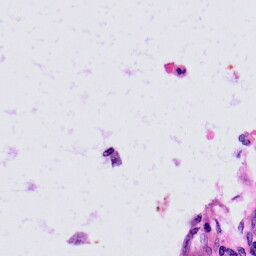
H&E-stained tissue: Skin